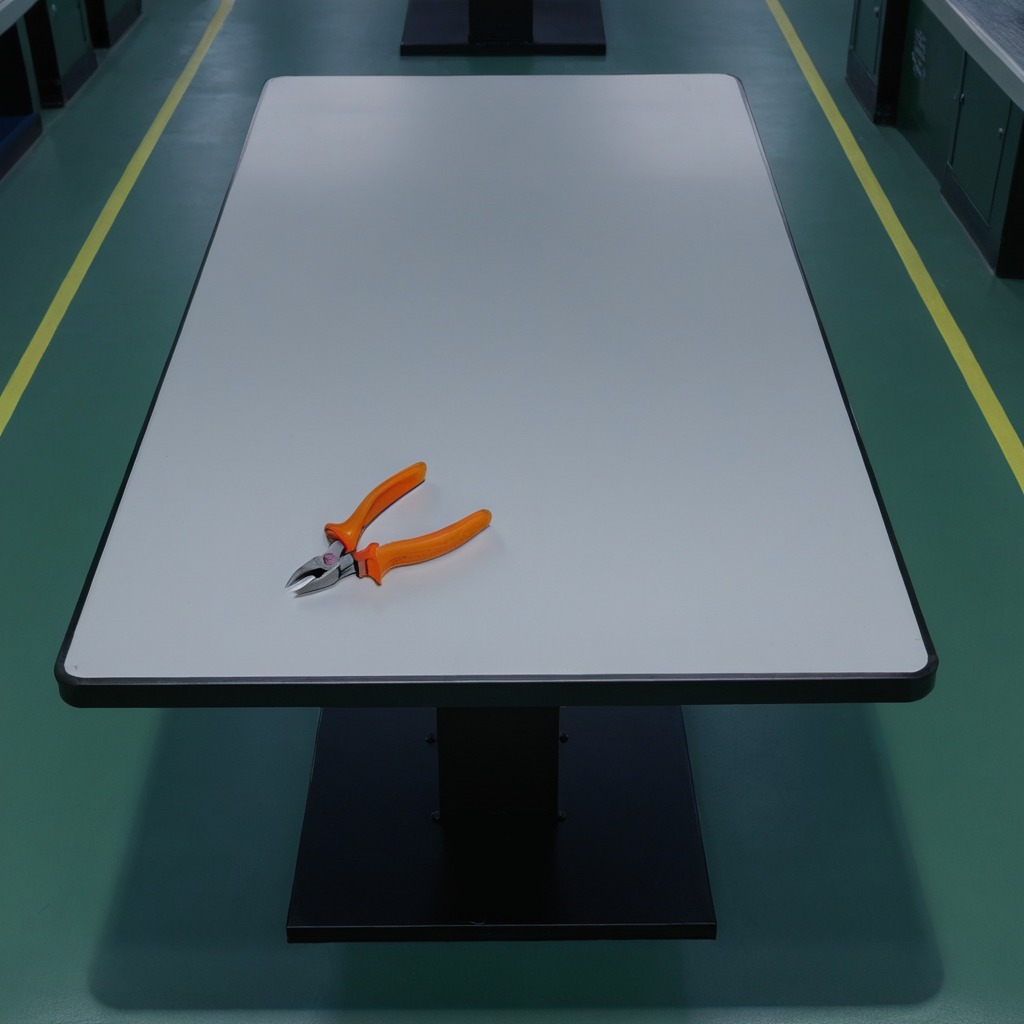
A plier is lying on the clean empty table in a railway signal maintenance room.